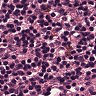
Metastatic tissue present: no